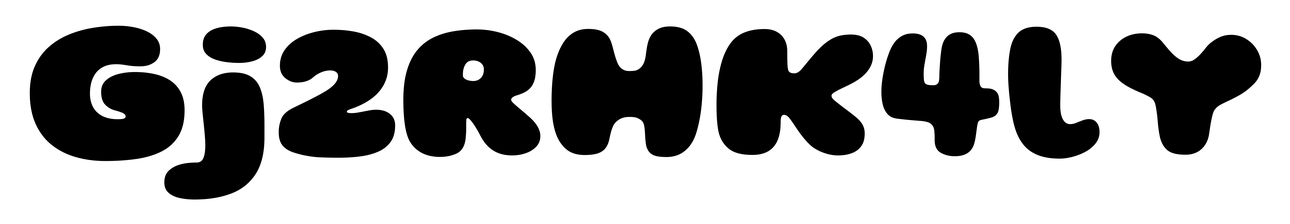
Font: Gluten_Black